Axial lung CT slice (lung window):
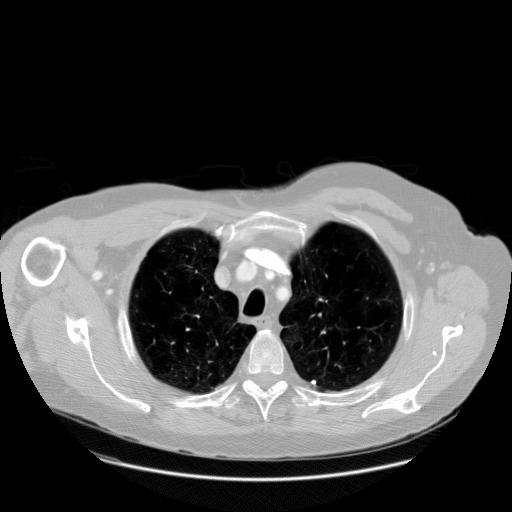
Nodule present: yes
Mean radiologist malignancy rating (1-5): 1